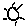
Label: sun